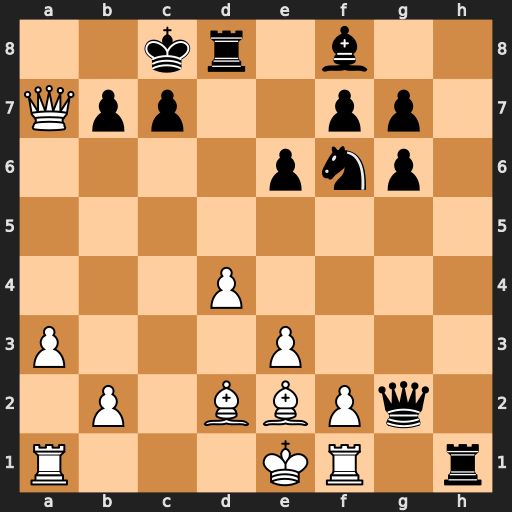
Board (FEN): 2kr1b2/Qpp2pp1/4pnp1/8/3P4/P3P3/1P1BBPq1/R3KR1r
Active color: w
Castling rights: Q
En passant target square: -
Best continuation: Qa8+ Kd7 Bb5+ Ke7 Bb4+